Question: I have a list box with a collection as its data context and I have defined a data template to have specific view of collection items.
I want to execute commands at the collection level that may apply to some items or not and want to use them in data template. There are a lot of code to insert, but hope that this picture give you the general idea.

How can I define such commands in data templates that binds to command at collection level and how to know which item has sent the command?
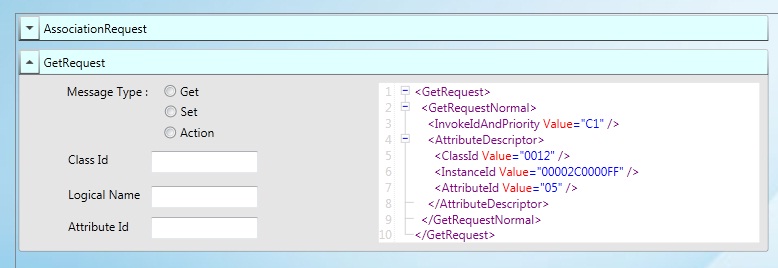
Answer: I finally found the solution in the following article :
<URL>
By Amit Kumar Dutta